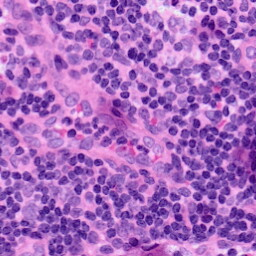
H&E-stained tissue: LymphNode